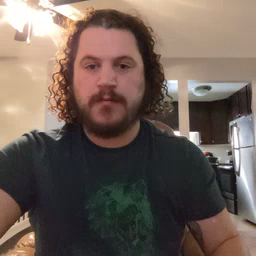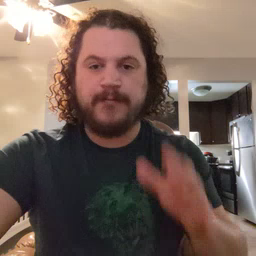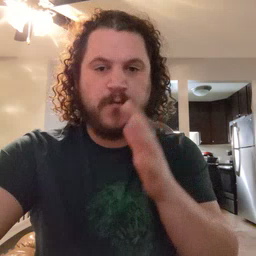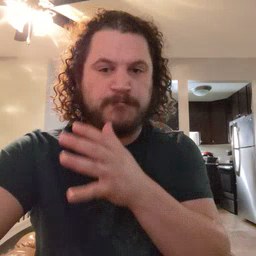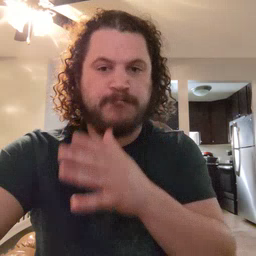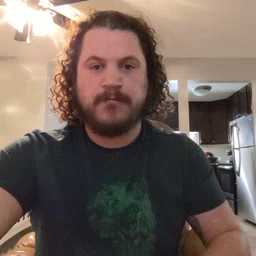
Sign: farm